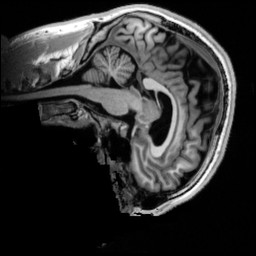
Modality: T1w
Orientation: sagittal
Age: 24
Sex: male
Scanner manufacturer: siemens
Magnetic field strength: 3 T
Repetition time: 4 s
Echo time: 0.00289 s